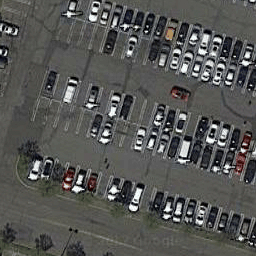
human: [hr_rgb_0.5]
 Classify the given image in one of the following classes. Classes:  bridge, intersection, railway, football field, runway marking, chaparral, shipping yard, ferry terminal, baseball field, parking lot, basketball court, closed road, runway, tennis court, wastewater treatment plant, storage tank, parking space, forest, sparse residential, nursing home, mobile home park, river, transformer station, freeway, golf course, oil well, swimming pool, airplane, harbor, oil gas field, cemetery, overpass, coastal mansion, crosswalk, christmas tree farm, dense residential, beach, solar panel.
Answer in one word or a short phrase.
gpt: parking lot